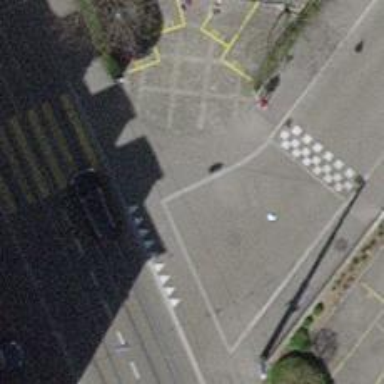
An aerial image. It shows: Traffic calming table.